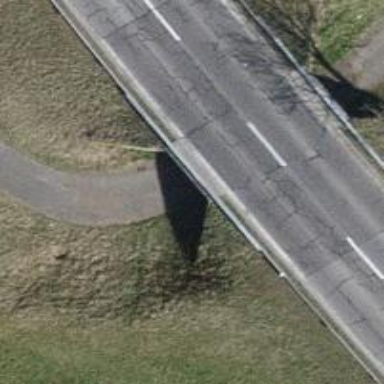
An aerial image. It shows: Asphalt track leading into tunnel.